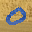
Label: 0